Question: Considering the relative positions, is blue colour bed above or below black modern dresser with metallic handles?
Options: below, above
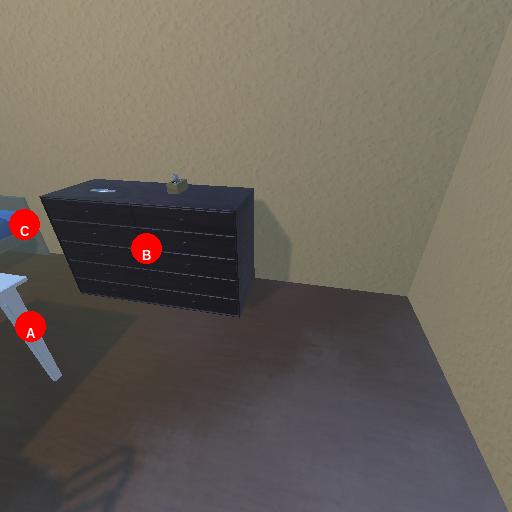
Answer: below